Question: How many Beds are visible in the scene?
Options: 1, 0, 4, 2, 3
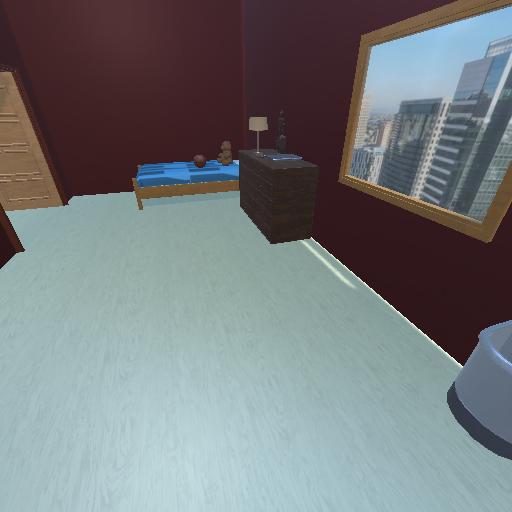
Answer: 1